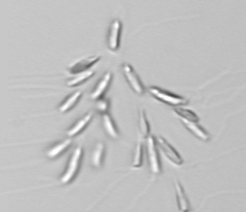
Label: Dinobryon